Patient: sex F, age 68
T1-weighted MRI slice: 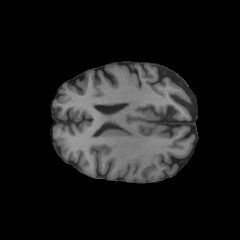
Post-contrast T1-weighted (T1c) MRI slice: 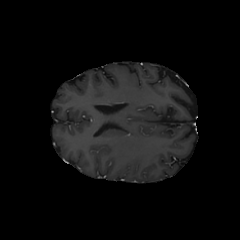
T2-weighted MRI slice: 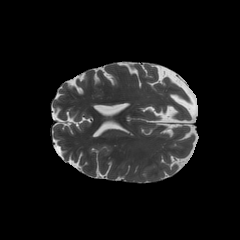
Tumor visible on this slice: yes
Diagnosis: Glioblastoma, IDH-wildtype
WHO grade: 4